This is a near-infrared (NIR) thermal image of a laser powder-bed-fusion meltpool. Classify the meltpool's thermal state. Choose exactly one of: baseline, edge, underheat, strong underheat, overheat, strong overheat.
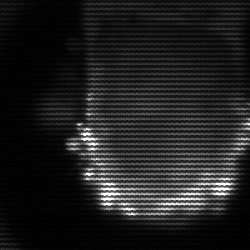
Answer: baseline